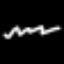
Label: squiggle